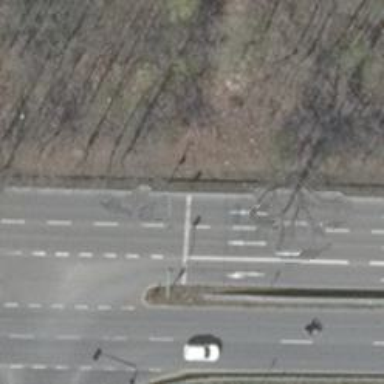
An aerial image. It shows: Primary highway with asphalt surface and lane markings. There is no sidewalk along the road.